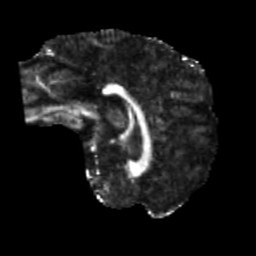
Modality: FA
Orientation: sagittal
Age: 50
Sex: female
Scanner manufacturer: siemens
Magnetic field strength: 3 T
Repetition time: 5.25 s
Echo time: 0.08 s